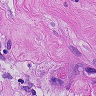
Metastatic tissue present: yes